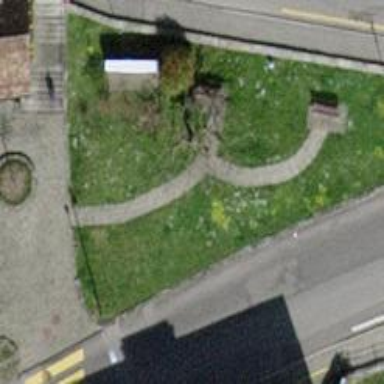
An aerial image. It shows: Post box is visible.